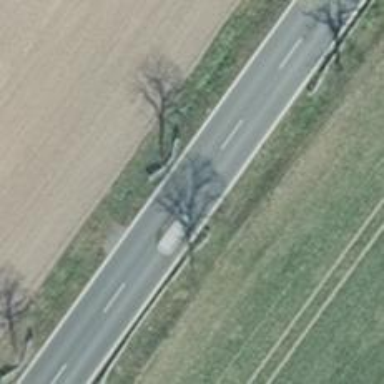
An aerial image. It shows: Primary road with asphalt surface.